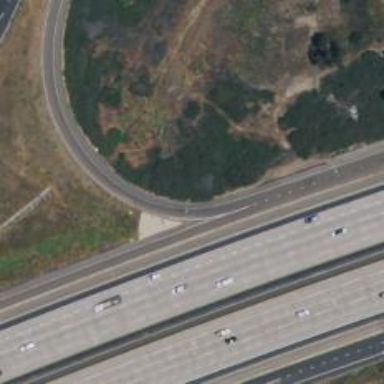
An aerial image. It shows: Motorway link.